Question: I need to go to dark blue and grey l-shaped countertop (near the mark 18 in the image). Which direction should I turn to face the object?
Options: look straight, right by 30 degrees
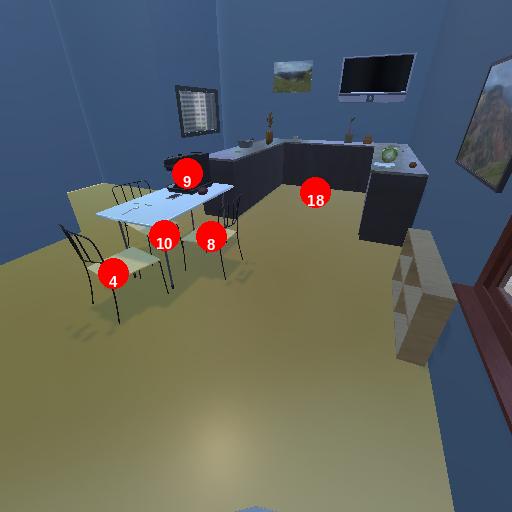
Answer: look straight